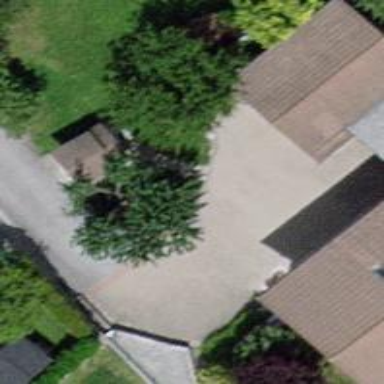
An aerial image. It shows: Garage building.